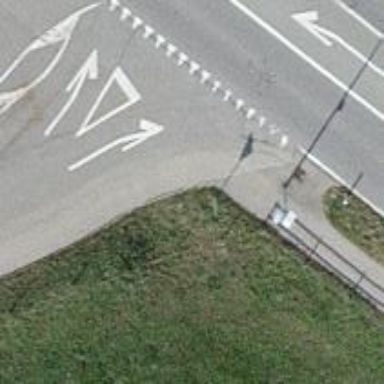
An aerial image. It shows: Bus stop with sheltered platform for public transport.